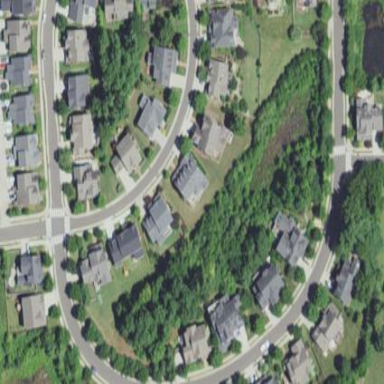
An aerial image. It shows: Residential neighbourhood.